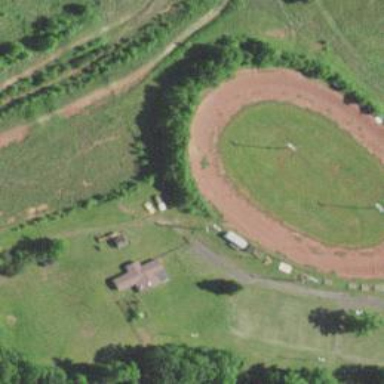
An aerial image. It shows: Dirt raceway for motor sports.